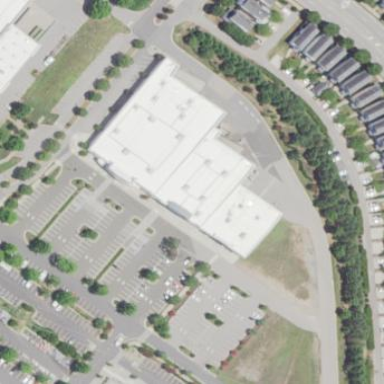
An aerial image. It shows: Building.